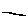
Label: line